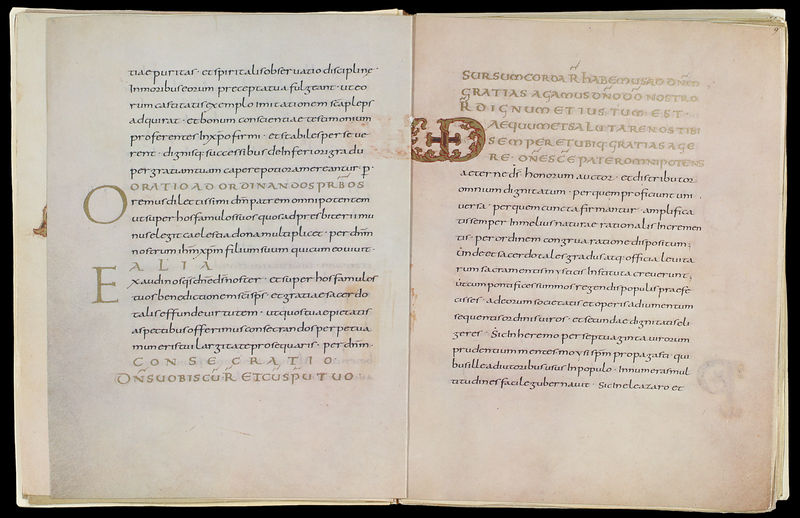
Titel: Drogo Sakramentar
Standort: Herstellungsort: Metz (EU - F)
Institution: Paris, Bibliothèque Nationale
Schlagwörter: schwarz, rot, ornament, gold, schrift, papier, tusche, buch, druck, initialen, seite, text, buchstaben, initiale, tinte, seiten, mittelalter, handschrift, latein, buchmalerei, doppelseite, codex, latei, oratio, lose seiten, consecratio